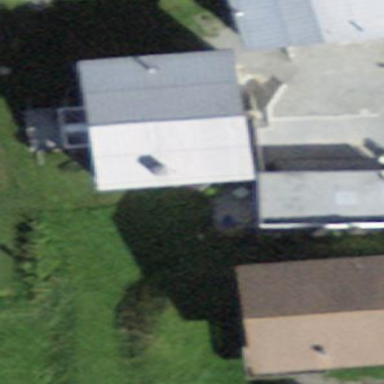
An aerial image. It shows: Simple and straightforward house.